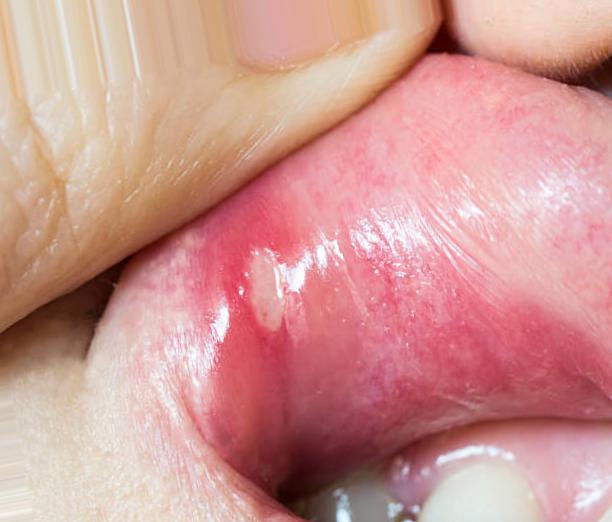
Condition: Mouth Ulcer